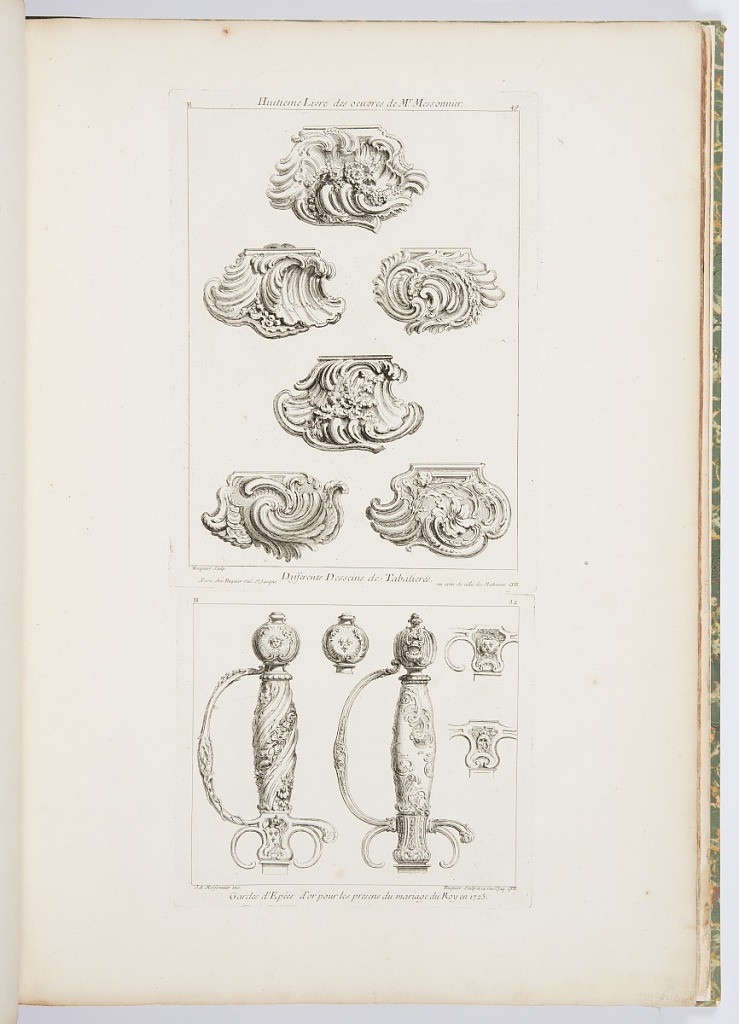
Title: Differents Desseins de Tabatieres, premiere planche [Different Designs for Snuff Boxes], p. 49 in Oeuvre de Juste-Aurele Meissonnier
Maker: Juste-Aurèle Meissonnier, French, b. Italy, 1695–1750
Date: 1748
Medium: Etching on off-white laid paper
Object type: Print
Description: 1921-6-212-18-a: Designs for six shell-shaped snuffboxes, each with...;     1921-6-212-18-b: Left hilt: knob engraved with rays, center putti m...